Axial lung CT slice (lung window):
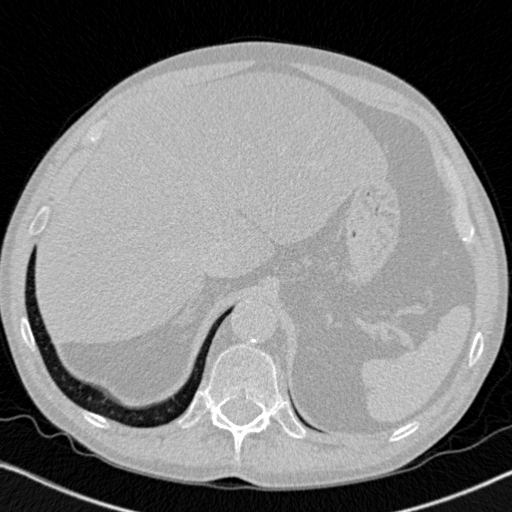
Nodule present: no